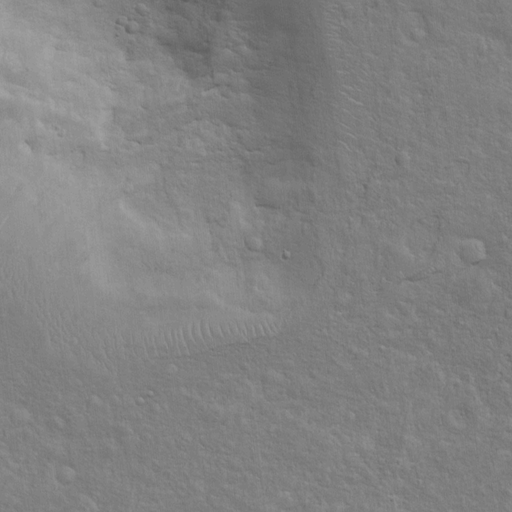
Classes present: Background, Cone